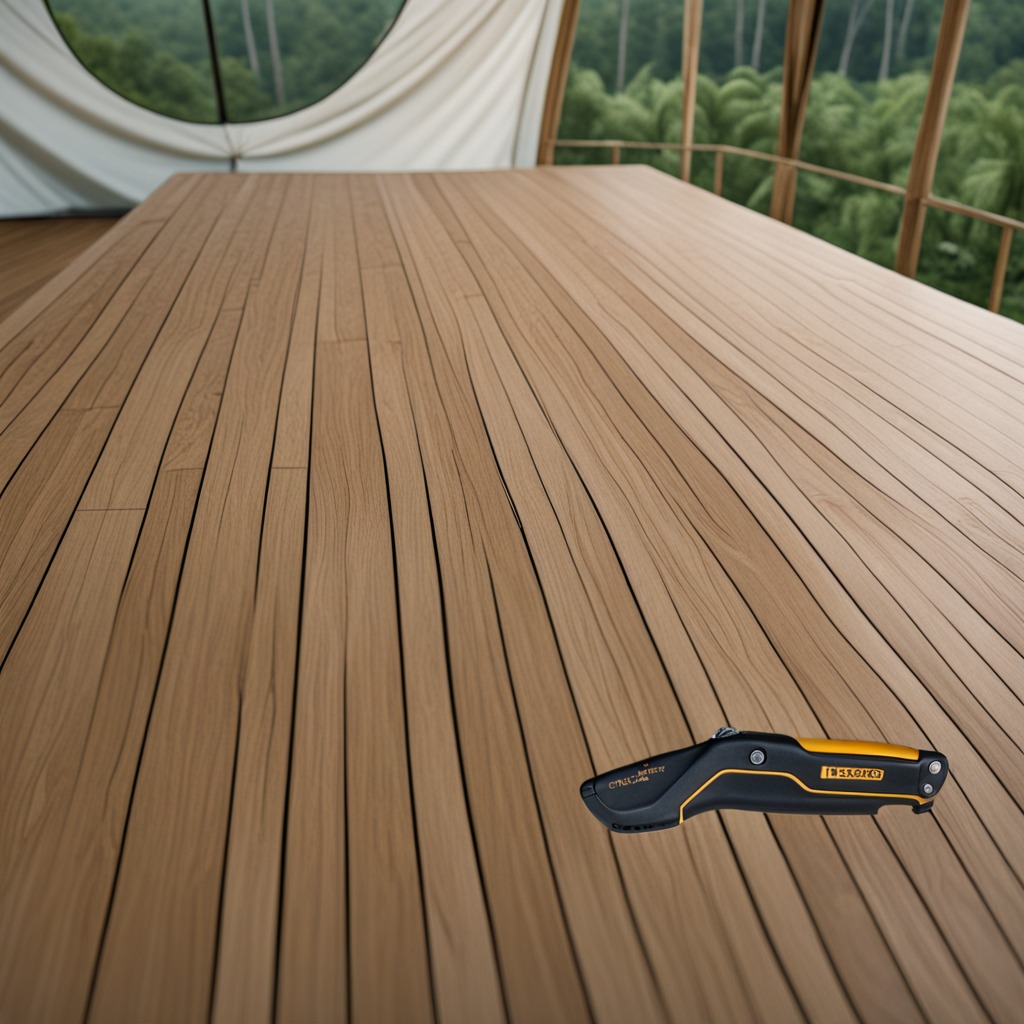
A utility knife is lying on the wooden table.